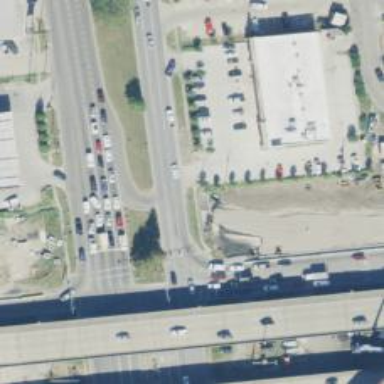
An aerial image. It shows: Asphalt road at the secondary link level.